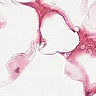
Metastatic tissue present: no